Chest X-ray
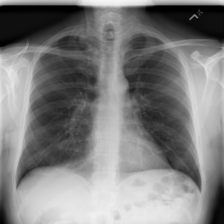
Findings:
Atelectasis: negative
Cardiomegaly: negative
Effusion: negative
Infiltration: negative
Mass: negative
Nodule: negative
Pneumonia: negative
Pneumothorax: negative
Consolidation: negative
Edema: negative
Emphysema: negative
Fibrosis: negative
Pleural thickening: negative
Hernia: negative